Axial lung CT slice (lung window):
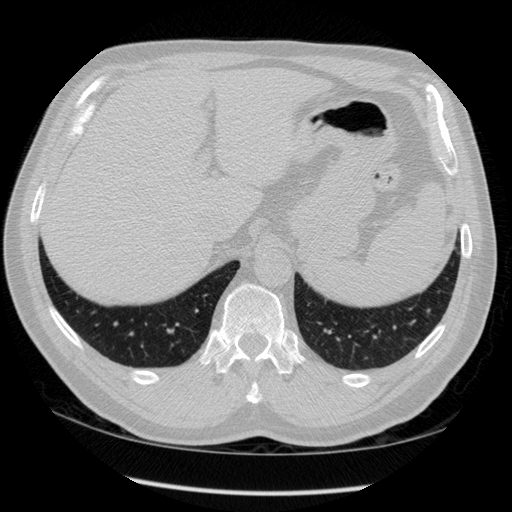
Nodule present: no